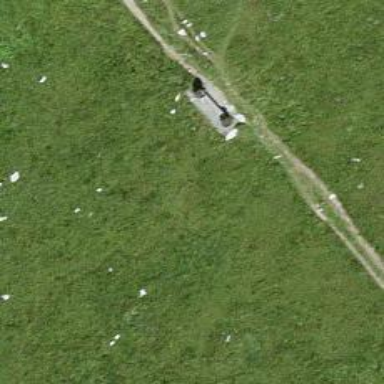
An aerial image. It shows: Bench.